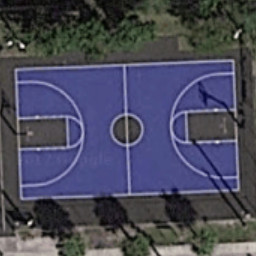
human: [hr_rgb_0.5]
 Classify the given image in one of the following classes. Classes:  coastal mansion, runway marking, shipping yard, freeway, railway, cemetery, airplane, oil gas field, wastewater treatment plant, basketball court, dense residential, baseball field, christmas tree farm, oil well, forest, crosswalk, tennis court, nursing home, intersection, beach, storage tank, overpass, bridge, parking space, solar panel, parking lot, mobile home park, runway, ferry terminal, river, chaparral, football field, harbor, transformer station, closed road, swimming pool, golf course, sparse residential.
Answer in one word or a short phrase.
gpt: basketball court